Question:
How is the name of foliage in this field?
I want to change the color, but do not know the name of the field to find in google, so I am here, I know it stupid on my part ((ScrollView
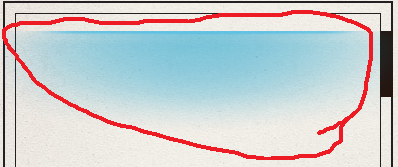
Answer: This is usually referred to as overscroll or edge effect. More info: <URL>